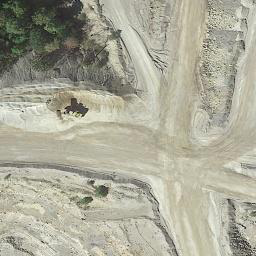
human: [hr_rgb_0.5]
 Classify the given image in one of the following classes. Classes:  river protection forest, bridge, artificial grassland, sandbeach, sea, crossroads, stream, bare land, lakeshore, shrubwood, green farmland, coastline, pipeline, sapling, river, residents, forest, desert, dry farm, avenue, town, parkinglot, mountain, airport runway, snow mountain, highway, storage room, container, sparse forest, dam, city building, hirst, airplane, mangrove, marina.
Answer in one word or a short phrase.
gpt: bare land